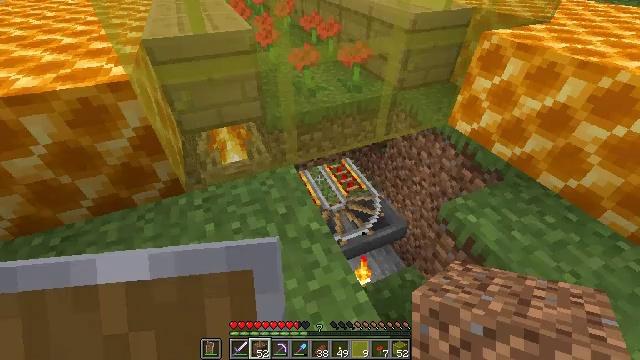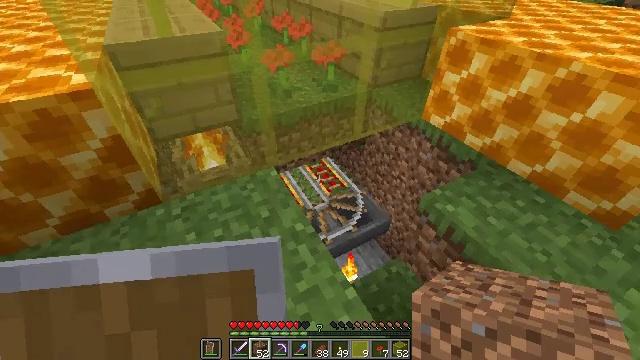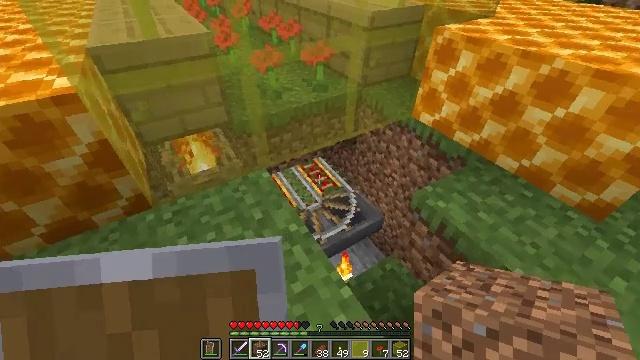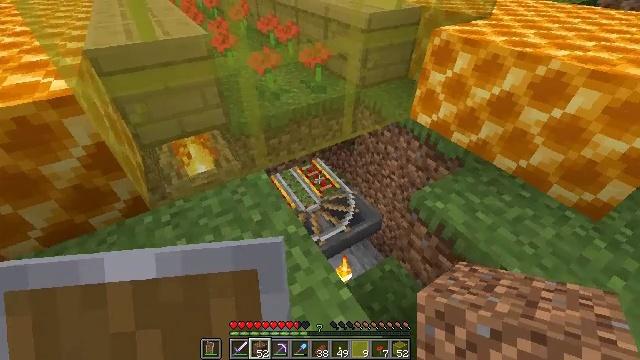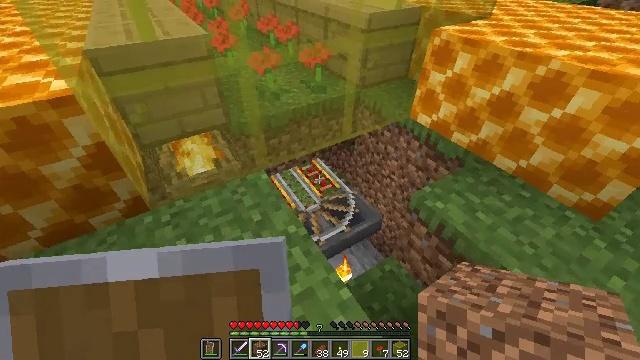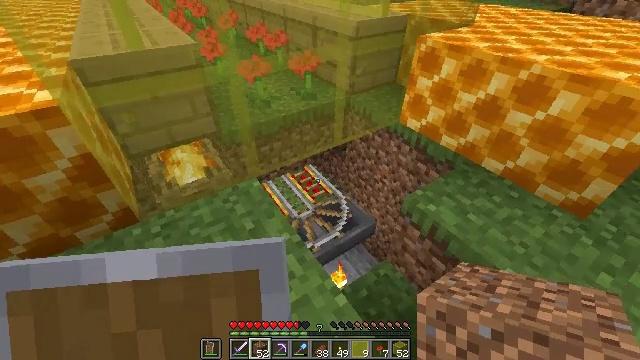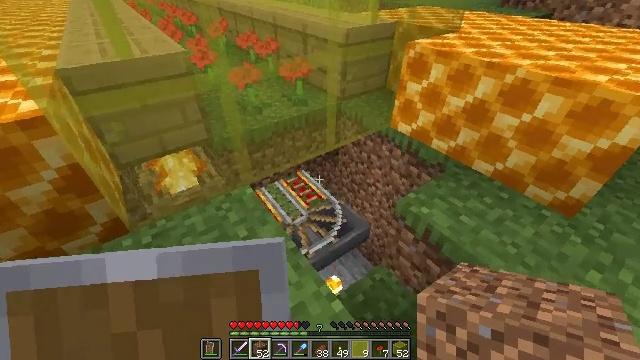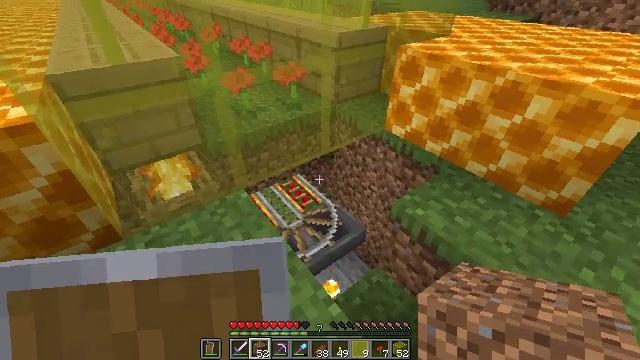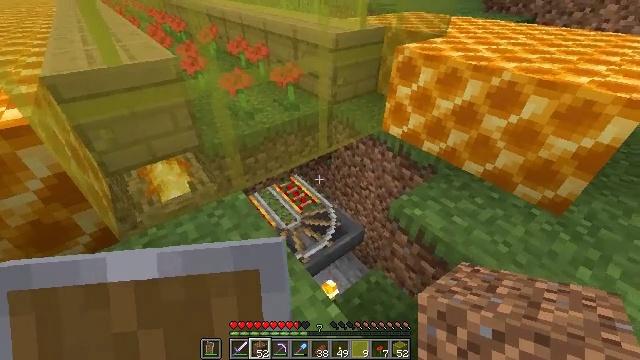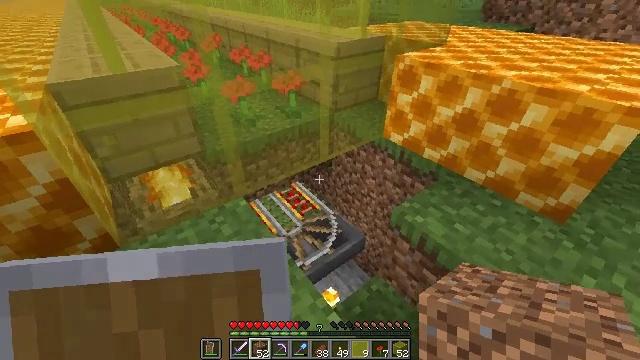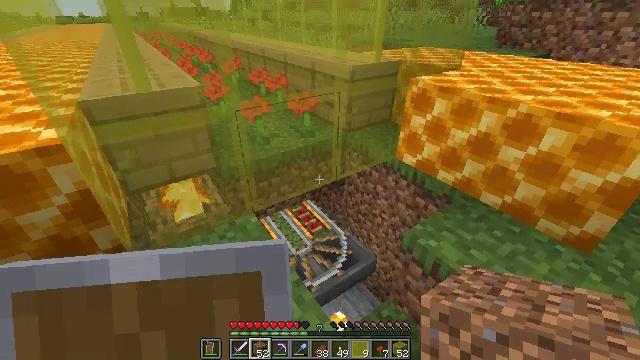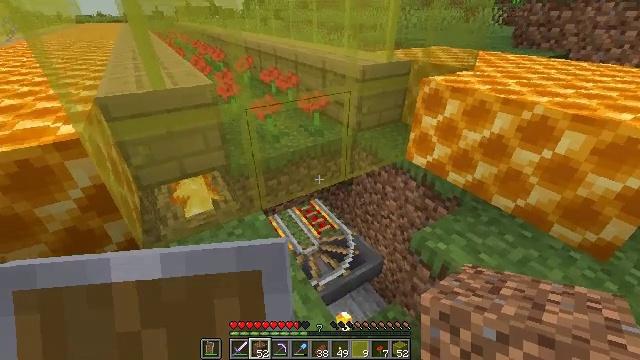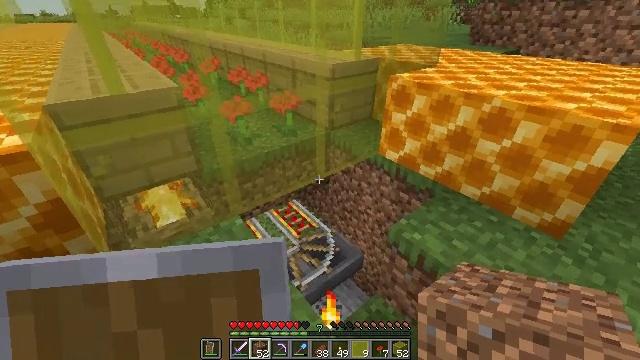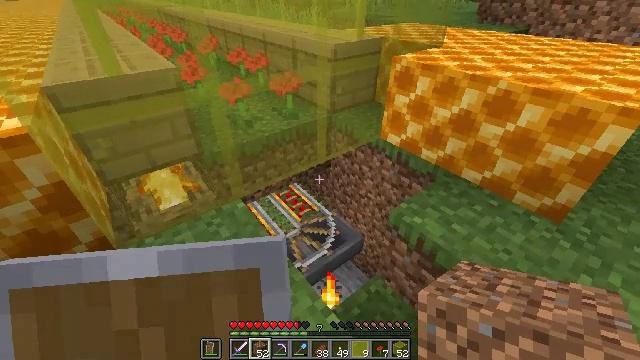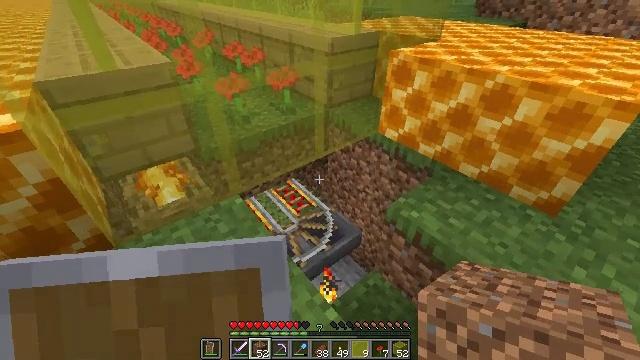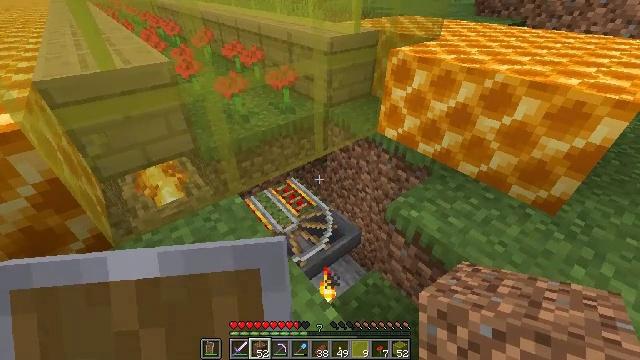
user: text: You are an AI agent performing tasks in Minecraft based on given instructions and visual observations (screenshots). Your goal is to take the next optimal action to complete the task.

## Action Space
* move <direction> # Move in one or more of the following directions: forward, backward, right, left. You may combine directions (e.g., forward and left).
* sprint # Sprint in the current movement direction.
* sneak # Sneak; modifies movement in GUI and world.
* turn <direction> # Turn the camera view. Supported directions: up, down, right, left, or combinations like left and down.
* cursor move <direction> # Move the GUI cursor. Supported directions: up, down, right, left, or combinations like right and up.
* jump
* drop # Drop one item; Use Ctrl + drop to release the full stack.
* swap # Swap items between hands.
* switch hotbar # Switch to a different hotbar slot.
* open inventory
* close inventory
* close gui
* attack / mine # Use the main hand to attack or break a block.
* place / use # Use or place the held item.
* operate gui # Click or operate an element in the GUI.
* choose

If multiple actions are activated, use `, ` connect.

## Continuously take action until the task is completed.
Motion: motion action
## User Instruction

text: Mine yellow stained glass from a window or decoration.
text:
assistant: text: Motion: turn right
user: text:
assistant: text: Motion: turn right
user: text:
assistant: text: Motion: no_op
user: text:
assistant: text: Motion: no_op
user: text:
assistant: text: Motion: turn right and up
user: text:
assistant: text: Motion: turn right and up
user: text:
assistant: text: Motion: turn right
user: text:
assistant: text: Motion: no_op
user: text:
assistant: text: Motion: turn up
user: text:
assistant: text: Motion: turn left and up
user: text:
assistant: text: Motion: turn left
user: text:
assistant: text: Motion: turn right
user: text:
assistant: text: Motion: turn down
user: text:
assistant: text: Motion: turn down
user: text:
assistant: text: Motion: no_op
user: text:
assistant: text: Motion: no_op
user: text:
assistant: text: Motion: no_op
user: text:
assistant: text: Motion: no_op
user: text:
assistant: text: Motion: no_op
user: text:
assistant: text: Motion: no_op
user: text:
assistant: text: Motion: no_op
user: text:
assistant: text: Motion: no_op
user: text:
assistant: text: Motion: no_op
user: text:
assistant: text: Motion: no_op
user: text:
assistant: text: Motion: no_op
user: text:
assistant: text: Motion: no_op
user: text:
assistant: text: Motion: no_op
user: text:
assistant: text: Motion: no_op
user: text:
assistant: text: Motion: no_op
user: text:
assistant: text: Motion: no_op